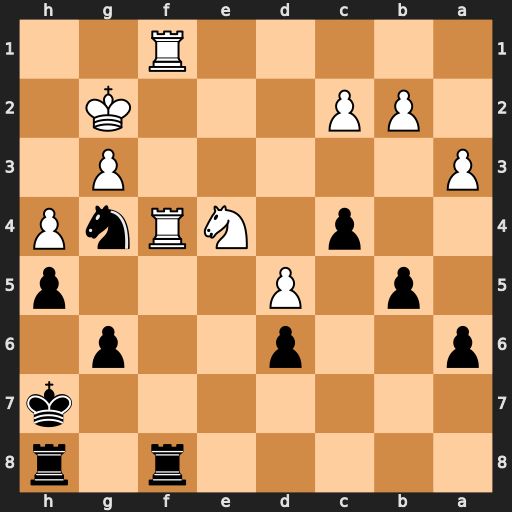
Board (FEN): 5r1r/7k/p2p2p1/1p1P3p/2p1NRnP/P5P1/1PP3K1/5R2
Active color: b
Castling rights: -
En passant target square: -
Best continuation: Ne3+ Kg1 Nxf1